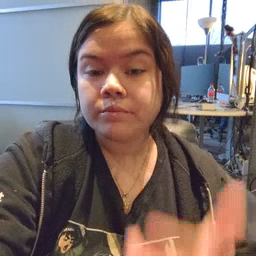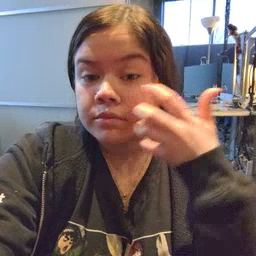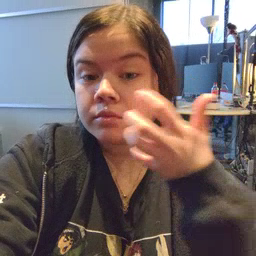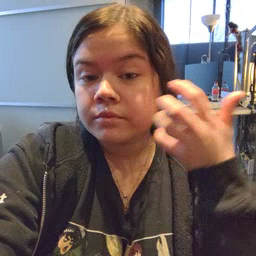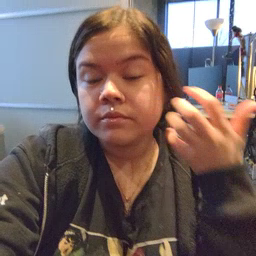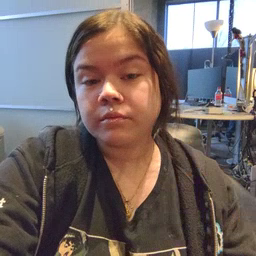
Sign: tiger